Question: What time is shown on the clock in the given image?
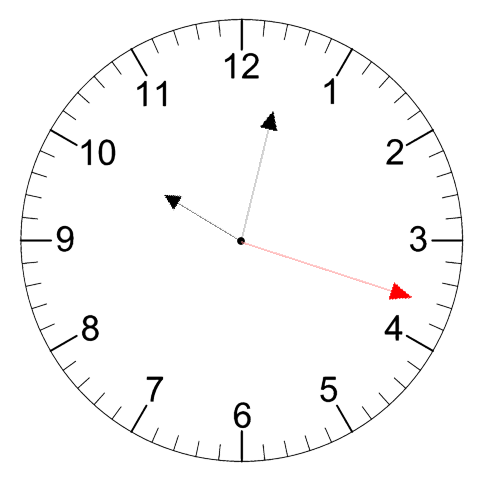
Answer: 10:02:18